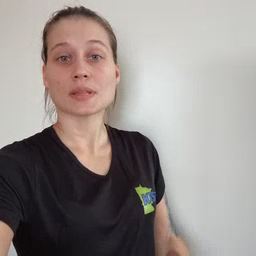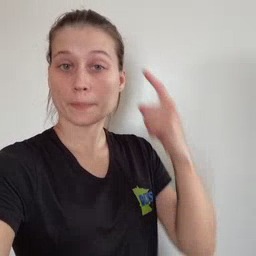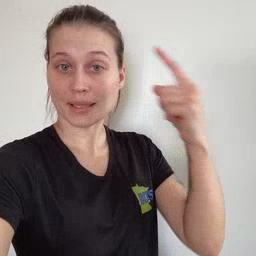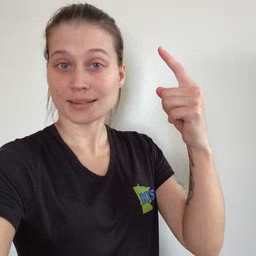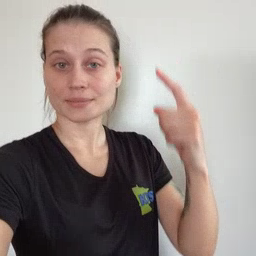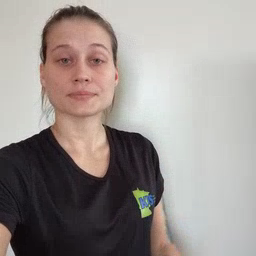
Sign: penny